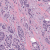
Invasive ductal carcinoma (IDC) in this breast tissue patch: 1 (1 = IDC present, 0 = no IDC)